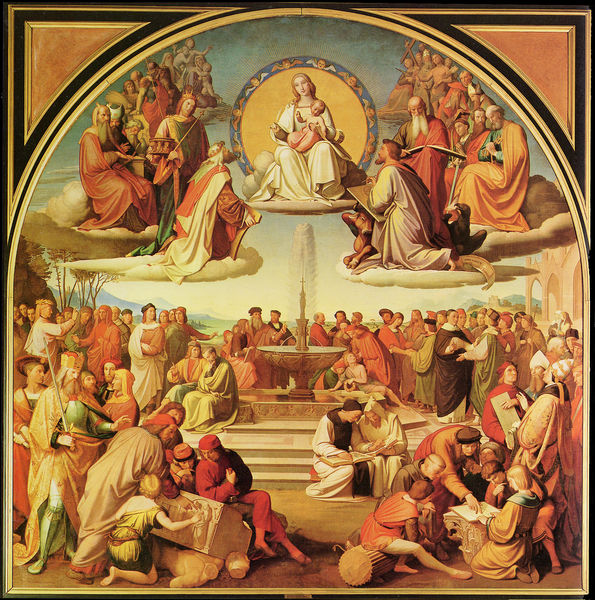
Titel: Der Triumph der Religion in den Künsten
Künstler: Friedrich Overbeck
Standort: Frankfurt (am Main)
Institution: Das Städel, Städelsches Kunstinstitut und Städtische Galerie
Schlagwörter: adler, baum, blau, gemälde, gott, gruppe, himmel, mann, wasser, weiß, wolken, bäume, frauen, gelb, grün, landschaft, menschen, sitzen, bunt, frau, holz, männer, orange, schwarz, säule, dame, haus, rot, tuch, wolke, beige, malerei, menge, versammlung, wand, bibel, mensch, stehen, bild, bildnis, gelehrte, öl, erde, hügel, kirche, sonne, gold, gewänder, kind, klassizismus, mutter, personen, krone, renaissance, arbeit, brunnen, kinder, kreis, rund, tondo, engel, skulptur, springbrunnen, deutschland, relief, bücher, liebe, bogen, perspektive, lehrer, schule, berge, figuren, rundbogen, friedrich, romantik, stämme, treppe, treppen, zerstörung, kaiser, könig, papst, thron, tafel, lesen, wandmalerei, maler, stufe, stufen, nazarener, harmonie, treppenstufen, antike, moses, buch, glaube, religion, himmeö, schweben, becken, jungfrau, künstler, schwert, knien, volk, ruinen, beten, allegorie, kunst, künste, menschenmenge, sieg, altar, hochaltar, kathedrale, halbkreis, halbrund, fries, triumph, heiligenschein, handwerker, nimbus, christus, jesus, schreiben, christlich, jüngstes gericht, leid, heaven, mittelalter, dante, vision, knieende, mönch, menschengruppe, erscheinung, mönche, fontaine, fontäne, wasserfontäne, könige, tempel, balu, heilige, fresko, studieren, dürer, verehrung, deutsche romantik, block, jünger, merkur, heilig, maria, madonna, anbetung, christen, gloriole, heiland, mutter gottes, stier, hirten, petrus, deutschrömer, sakral, christentum, weise, ikone, altarbild, gläubige, aureole, himmelfahrt, ornat, bauen, krippe, architekten, viele menschen, weihnachten, bildhauer, michelangelo, da vinci, lünette, kannelur, jesuskind, spolien, apotheose, quelle, nazzarener, retabel, stifter, ikonographie, raffael, gemeinschaft, mandorla, apostel, gottvater, overbeck, aura, cornelius, quell, menschengruppen, evangelist, thronend, gnade, himmelskönigin, lukas, christuskind, bildung, votiv, bäumen, aposteln, drei könige, tufen, irdisch, überirdisch, kirchenmalerei, mandola, romatik, peter von cornelius, verherrlichung, raphael, gnadenbild, himmlich, gerechte, meisseln, kunstgeschichte, nazarrener, landschaft im hintergrund, allerheiligen, allegroie, altartbild, anbetung der maria, beckens, chridten, der triumph der religion, erquickung, fontänerot, friedrich overbeck, friedrick overbeck, heidentum, herrscharren, jerjeuss, kirchengemälde, kitvhr, kniefiguren, kunst religion, kunstgeschichtsbild, künstlerporträts, lebensbrunnen, mandoral, muttermaria, raffel, rinascimentales outfit, sieg des glaubens, treppenzitat, triumph der religion, triumph der religion in den, triumph der religion in der ku, busy, jesus und das kind, kirche bauen, steinmeze, stofter